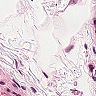
Metastatic tissue present: no